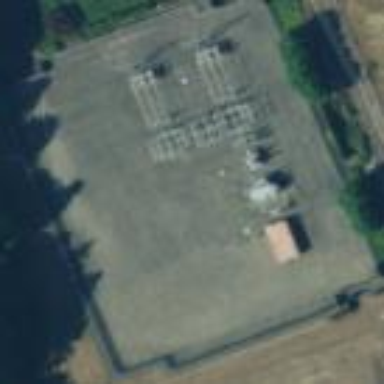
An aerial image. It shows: Distribution level power substation enclosed by fence.